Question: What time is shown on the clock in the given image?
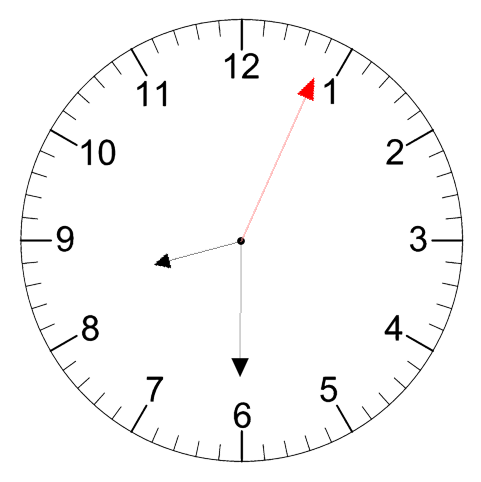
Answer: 08:30:04